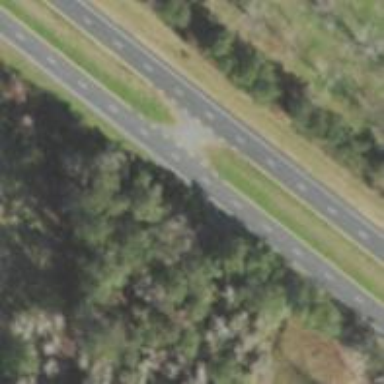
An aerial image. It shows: Trunk link highway.